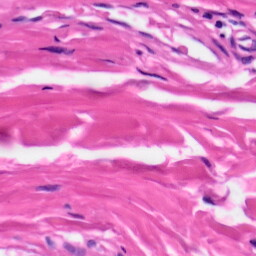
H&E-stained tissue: Skin